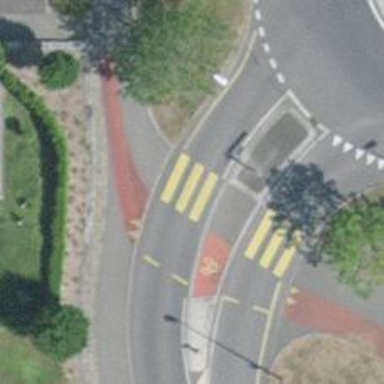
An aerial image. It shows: Pedestrian crossing with zebra markings on footway.